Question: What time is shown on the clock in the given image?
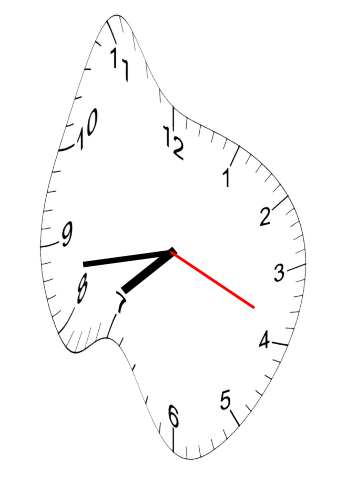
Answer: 07:43:19